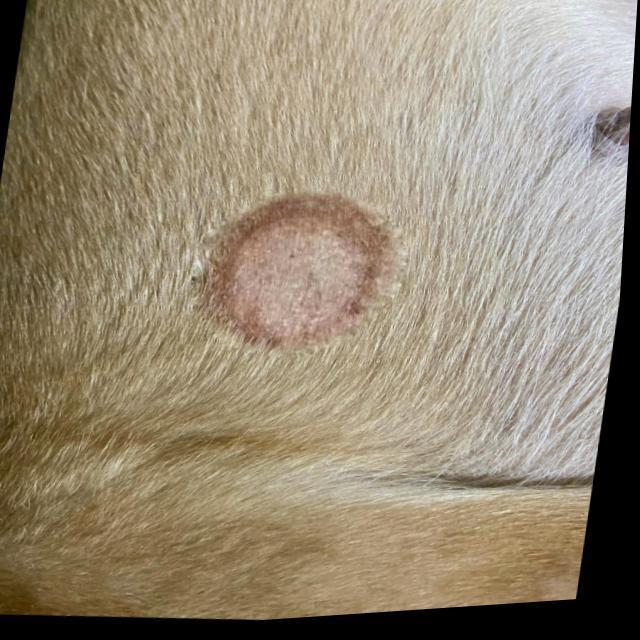
Canine ringworm (Dermatophytosis) — fungal infection caused by Microsporum or Trichophyton. Presents with circular alopecia, scaling, crusting, and broken hairs.